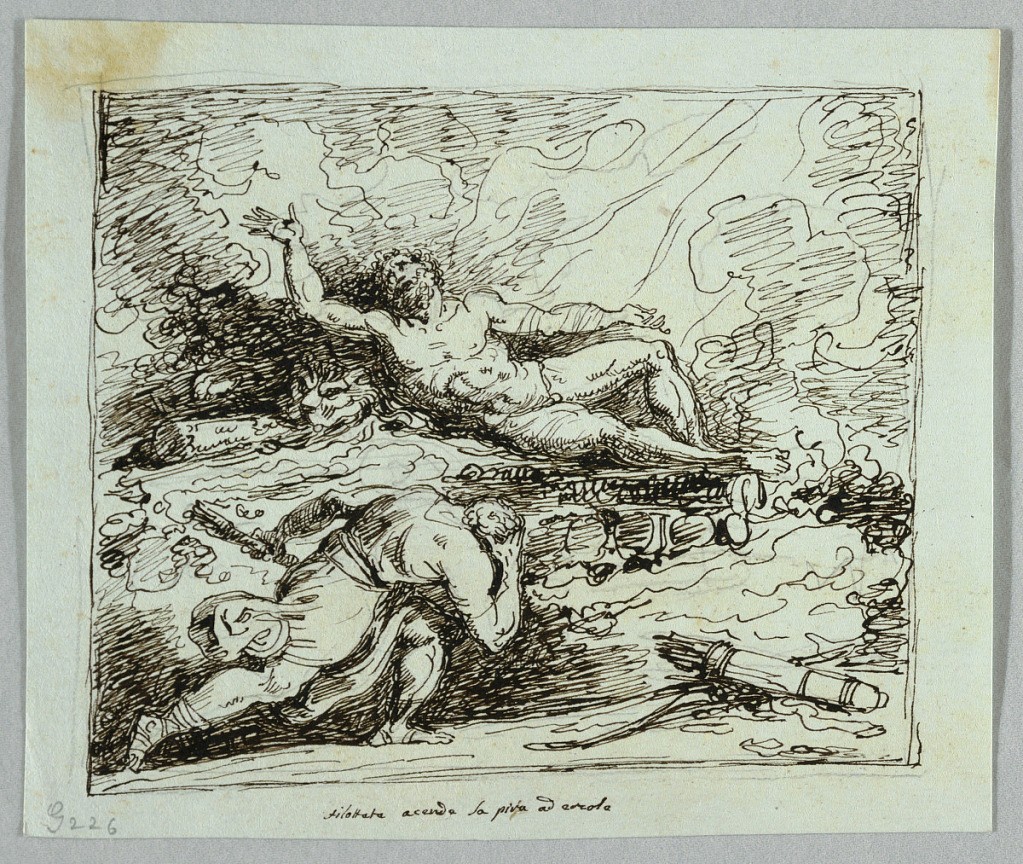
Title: Philactetes Applies the Torch of Hercules to the Funeral Pyre
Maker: Felice Giani, Italian, 1758–1823
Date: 1780–1800
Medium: Pen and brown ink, brush and brown wash on light blue laid paper
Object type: Drawing
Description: Philactetes shown at left in foreground, bow and quiver lie at right. Hercules still living lies upon burning pile.